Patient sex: F
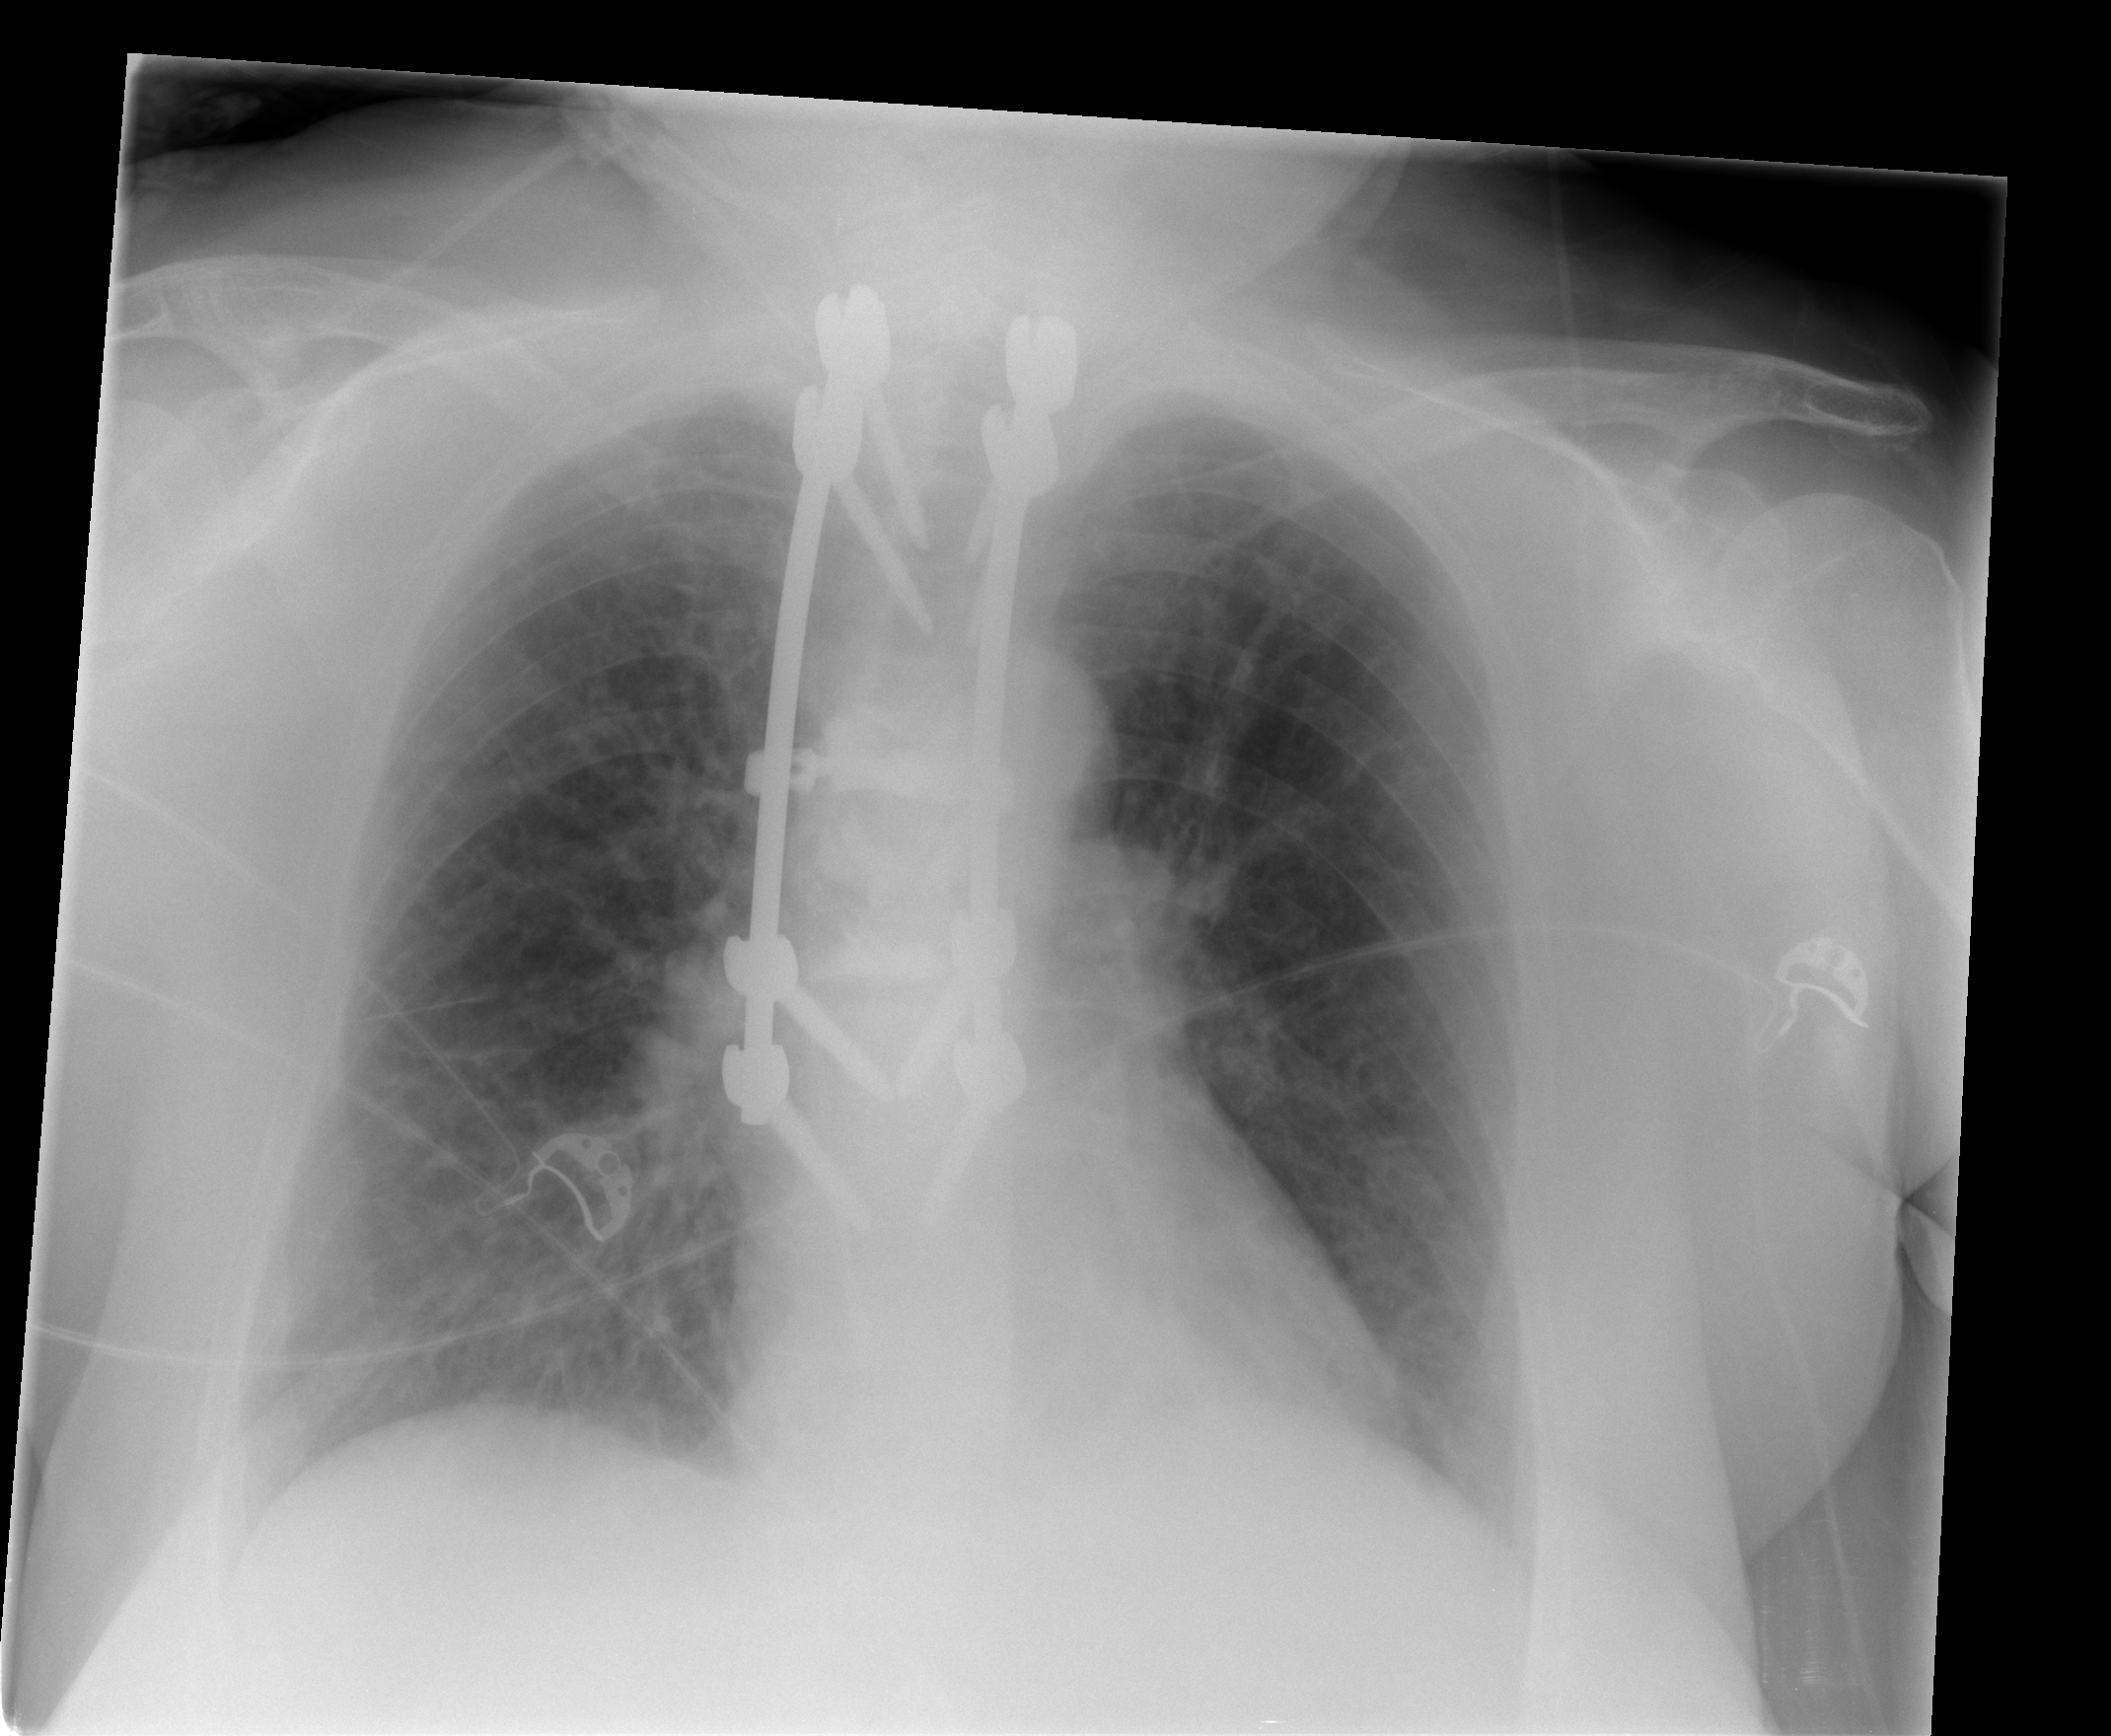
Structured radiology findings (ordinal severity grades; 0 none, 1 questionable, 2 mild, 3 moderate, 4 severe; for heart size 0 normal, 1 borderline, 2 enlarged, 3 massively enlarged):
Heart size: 0
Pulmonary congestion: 1
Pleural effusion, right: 0
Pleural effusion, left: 0
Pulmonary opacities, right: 0
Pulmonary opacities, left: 0
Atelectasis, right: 1
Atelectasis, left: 0